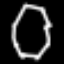
Label: octagon